Interaction volume radius: 5 \u00c5
Interaction volume height: 15 \u00c5
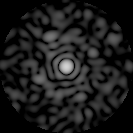
Disorder parameter: 0.8366